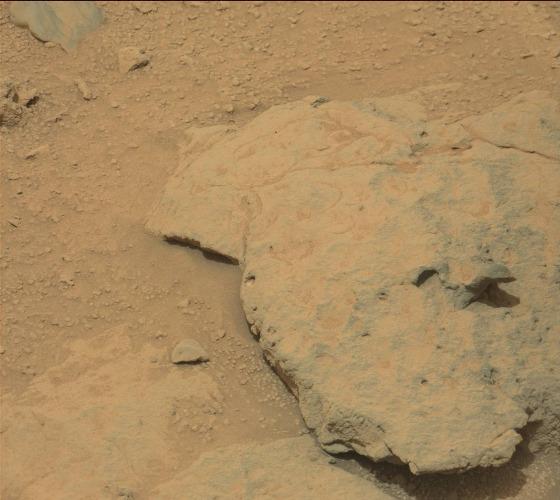
Terrain classes present: Bedrock, Gravel / Sand / Soil, Rock, Shadow